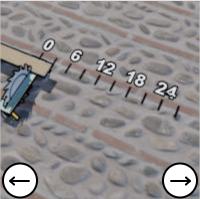
Task: length
Answer: 3
First scale value: 6.0